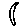
Label: moon